Question: By using css or jquery it's easy to bring this grouped buttons. But in android native application how to design a xml file to bring grouped buttons like this, without using tabWidget method (i.e)tab layout.

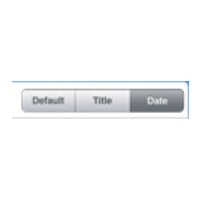
Answer: That's a segmented radio button. There are various solutions but this is a good one: <URL>